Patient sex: M
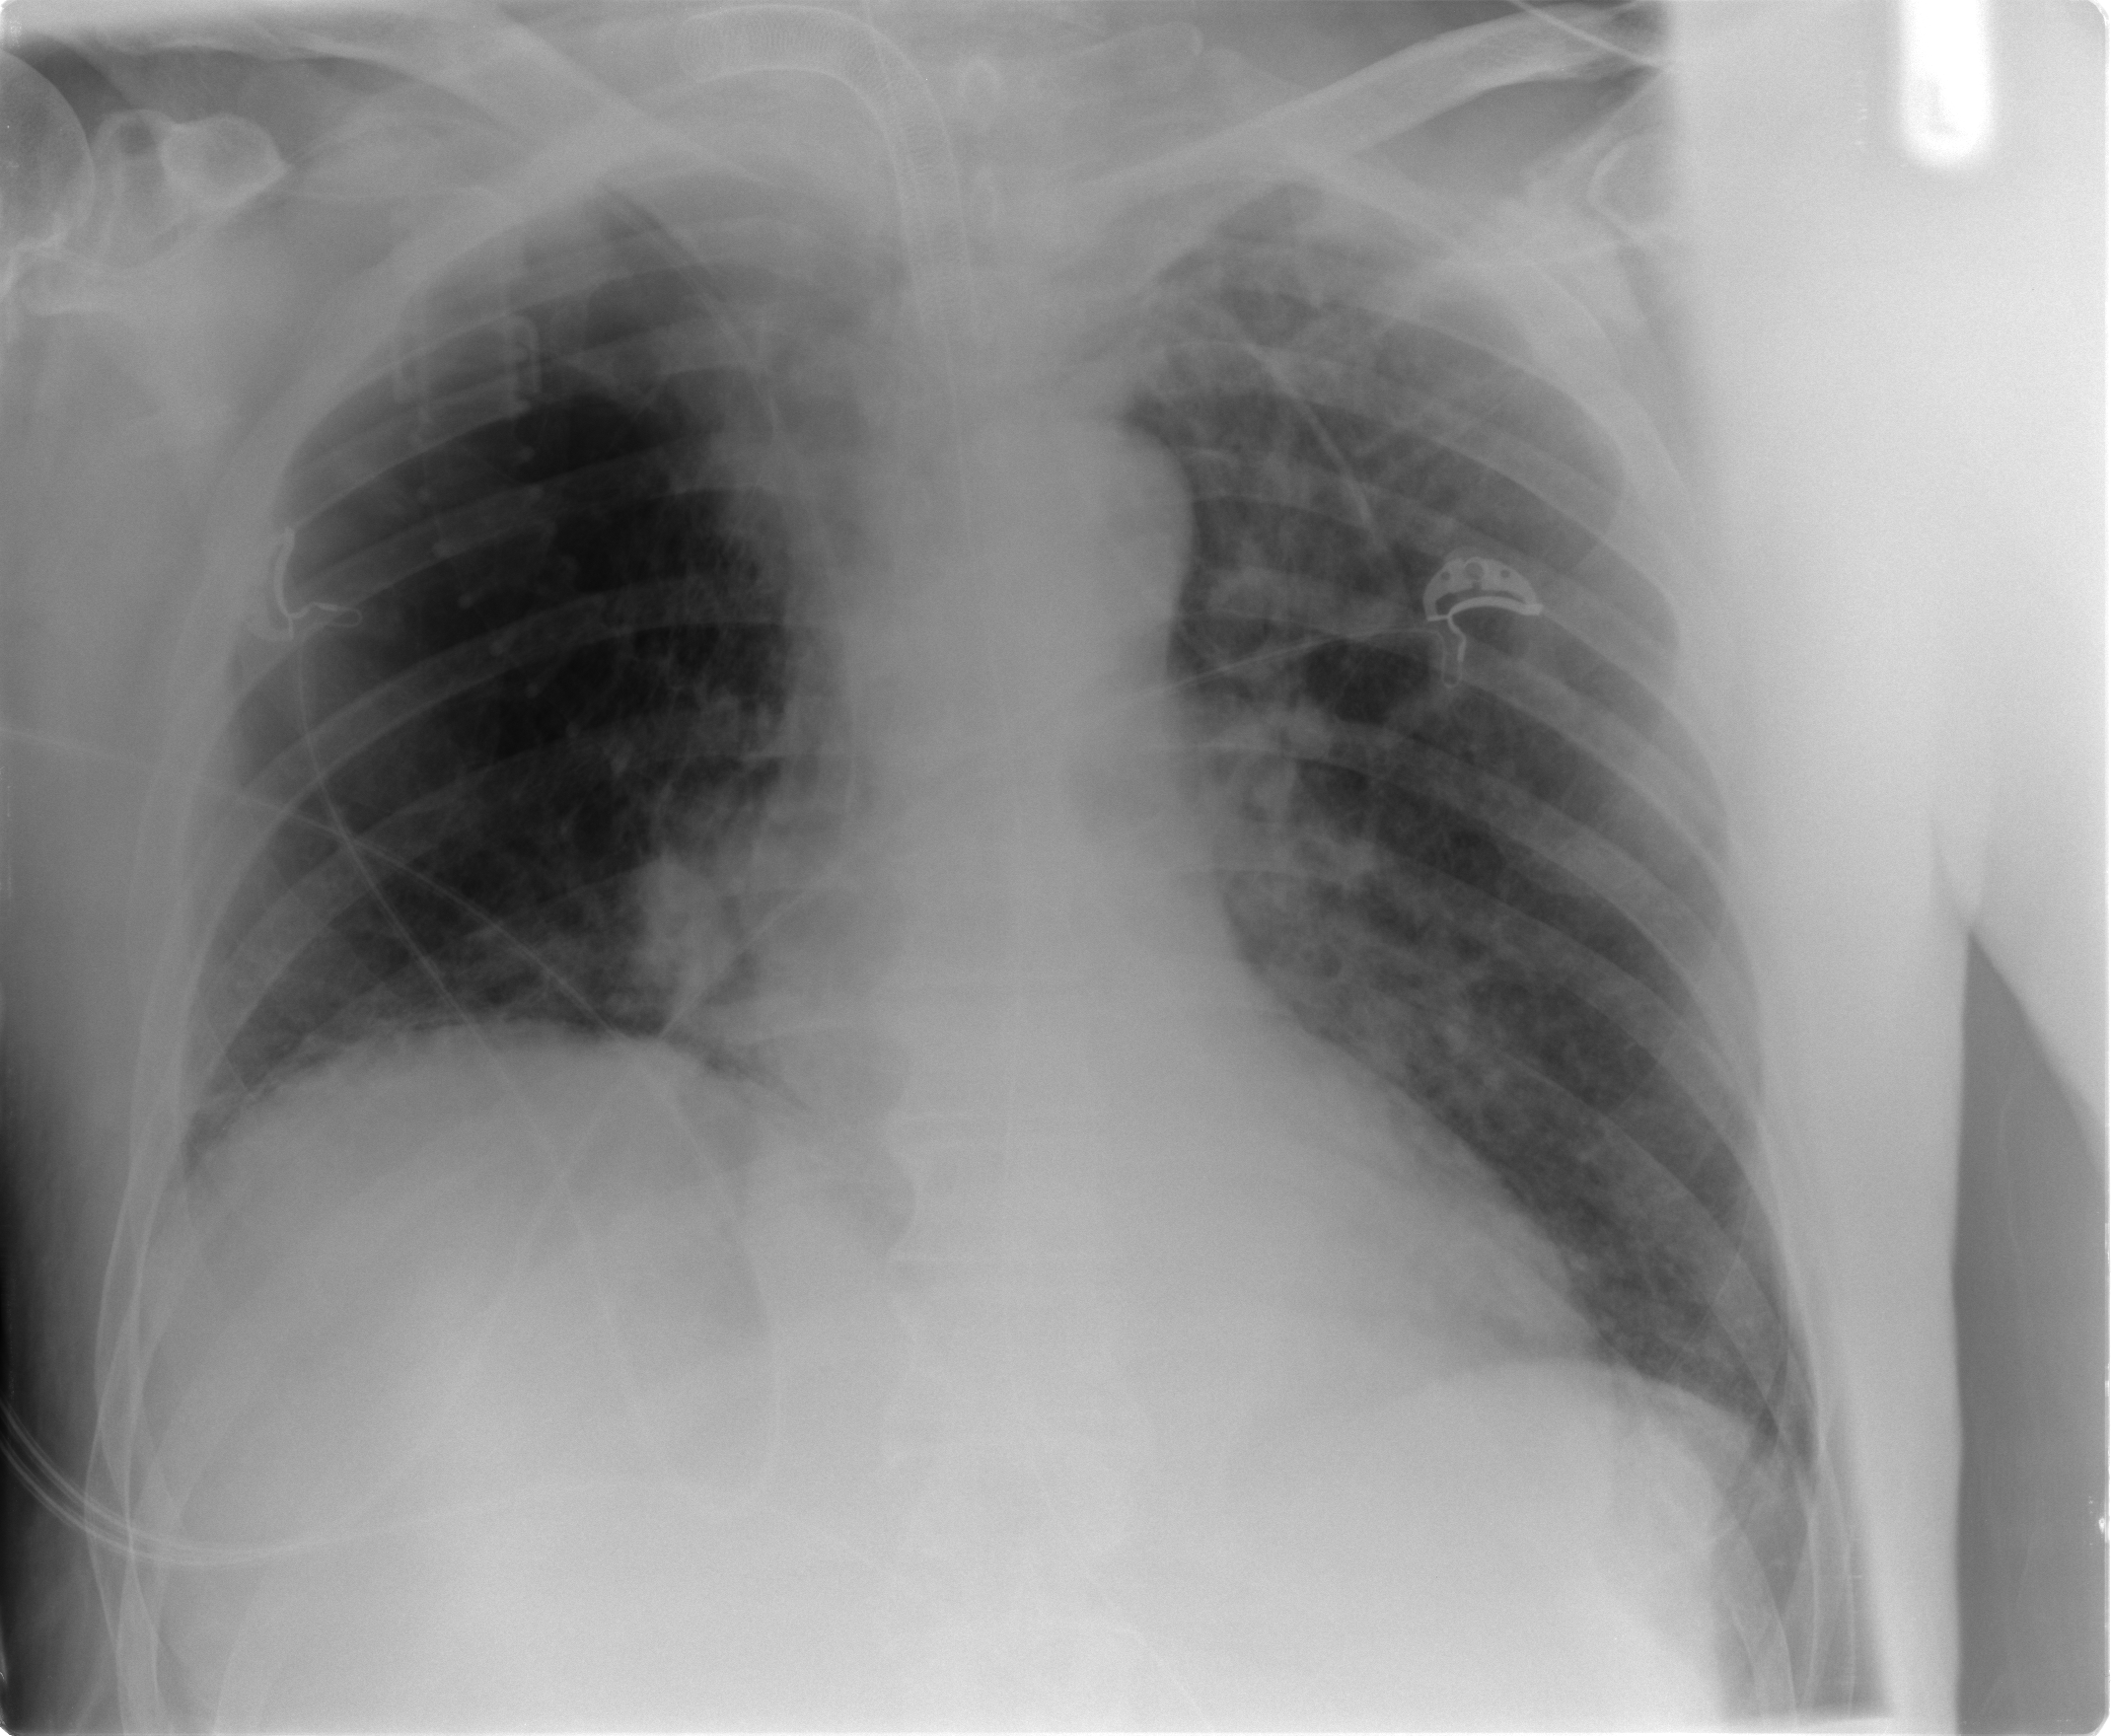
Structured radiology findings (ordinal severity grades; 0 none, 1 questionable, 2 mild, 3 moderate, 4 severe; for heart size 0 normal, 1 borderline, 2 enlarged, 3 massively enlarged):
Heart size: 0
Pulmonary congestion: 2
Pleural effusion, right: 0
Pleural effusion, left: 0
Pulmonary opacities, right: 0
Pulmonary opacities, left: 2
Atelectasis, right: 2
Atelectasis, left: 0